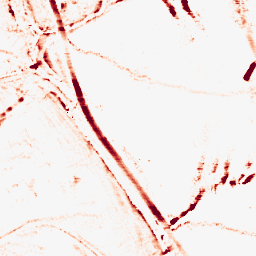
Category: morphological
Decomposition family: morphological_rect
Decomposition parameters: operation: opening
width: 10
height: 5
Upsampling method: bilinear
Upsampling parameters: scale: 8
Upsampling scale: 8